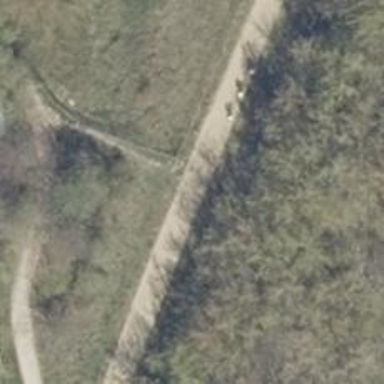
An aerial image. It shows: Dirt path.